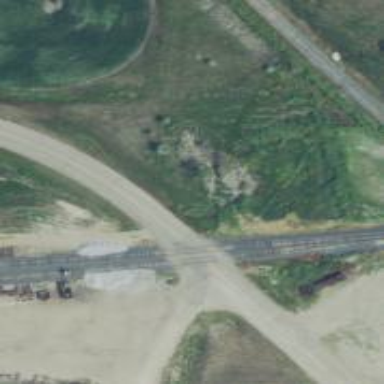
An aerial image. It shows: Level crossing along the railway.